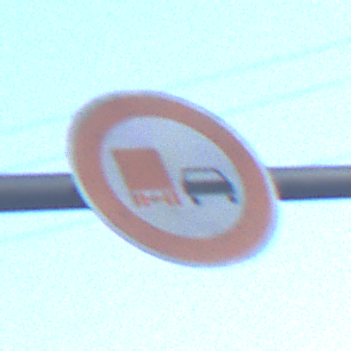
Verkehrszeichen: UeberholverbotKraftfahrzeuge
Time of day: SunriseSunset
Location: Outdoor (RoadRail)
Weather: Clear
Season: NotSpecified
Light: Natural